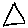
Label: triangle